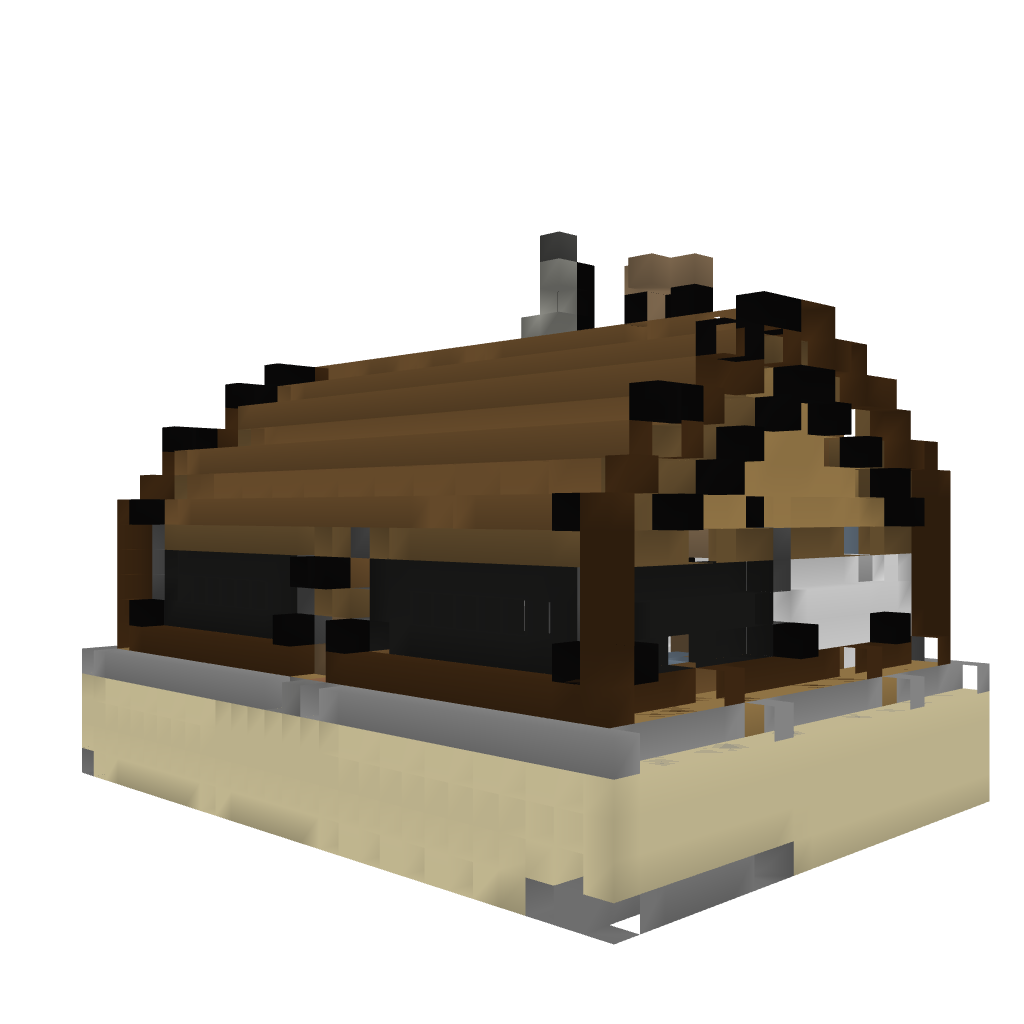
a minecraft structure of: The Krusty Krab